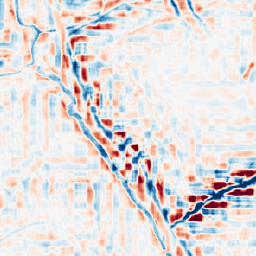
Category: wavelet
Decomposition family: wavelet_reverse_biorthogonal
Decomposition parameters: wavelet: rbio3.5
level: 4
Upsampling method: sinc_blackman
Upsampling parameters: scale: 4
kernel_size: 8
Upsampling scale: 4